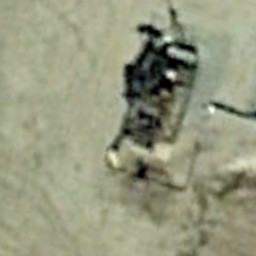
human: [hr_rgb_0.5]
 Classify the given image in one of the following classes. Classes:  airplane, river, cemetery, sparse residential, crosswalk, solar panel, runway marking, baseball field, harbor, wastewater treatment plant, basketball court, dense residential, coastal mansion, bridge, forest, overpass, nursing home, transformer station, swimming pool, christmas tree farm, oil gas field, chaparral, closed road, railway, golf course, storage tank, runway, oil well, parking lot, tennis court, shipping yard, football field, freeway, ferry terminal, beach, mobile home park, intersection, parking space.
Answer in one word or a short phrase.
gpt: oil well